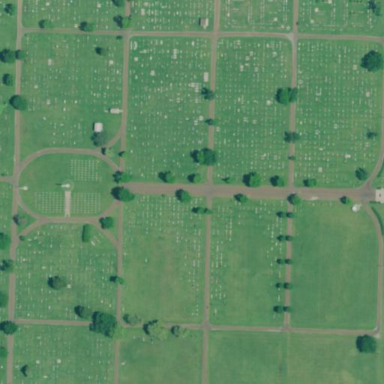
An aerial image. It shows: Cemetery.